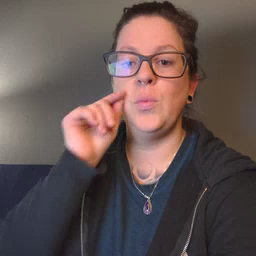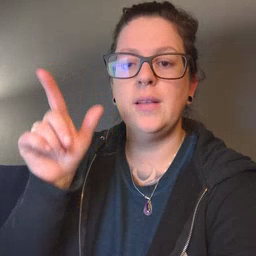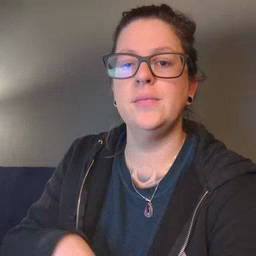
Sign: wake